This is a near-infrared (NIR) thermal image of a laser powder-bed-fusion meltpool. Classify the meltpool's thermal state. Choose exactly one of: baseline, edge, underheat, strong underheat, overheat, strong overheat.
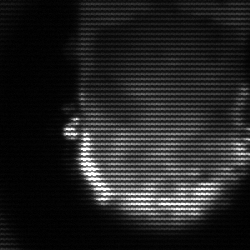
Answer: baseline